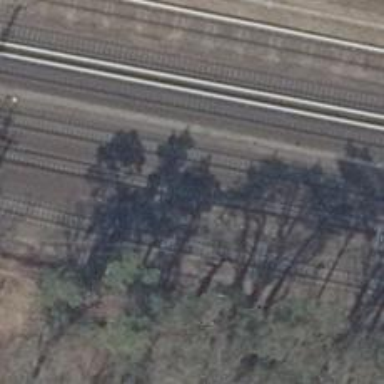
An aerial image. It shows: Railway signal.